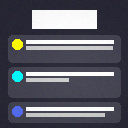
Screen state: on